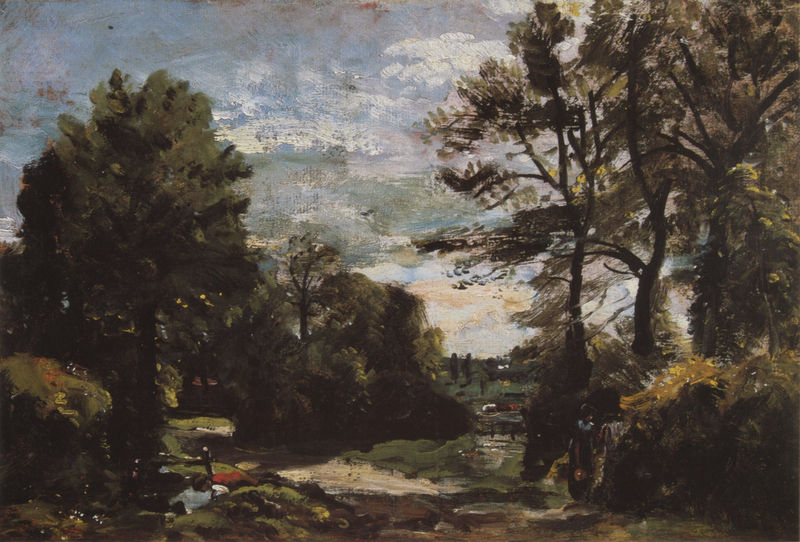
Titel: A Lane near Flatford
Künstler: John Constable
Standort: London
Institution: Tate Gallery
Schlagwörter: baum, blau, blätter, dunkel, gemälde, gruppe, himmel, laub, mann, schatten, wasser, weiß, wolken, baumstämme, bäume, fluss, frauen, gelb, grün, impressionismus, landschaft, menschen, ocker, see, sitzen, stadt, ufer, äste, abend, braun, dunkelbraun, frau, grau, hell, hintergrund, licht, männer, orange, schwarz, strasse, ölbild, ausblick, gras, haus, park, rot, weg, wiese, wolke, zaun, beige, leute, malerei, faru, mensch, stehen, stein, steine, öl, ast, bach, baumstamm, ebene, erde, feld, ferne, häuser, hügel, natur, stamm, strauch, vögel, weite, wind, zweige, busch, büsche, gebüsch, gehen, pastos, pfad, sonne, sträucher, wege, boden, land, figur, gold, paar, pflanzen, england, tal, wald, bewölkt, farbig, sommer, liegen, düster, perspektive, moderne, getreide, korn, farben, modern, dorf, dunkelgrün, zäune, idylle, figuren, querformat, stämme, duktus, weste, abendrot, bauer, spaziergang, heide, lichtung, wolkig, strich, leinwand, ölmalerei, sonntag, schranke, hügelig, buschwerk, laubbäume, hain, gesträuch, wegrand, gestrüpp, tief, pastellig, grüm, geschlossenheit, dücter, geüsch, landschaftsblick, wegrang, gr, walg, #gehen